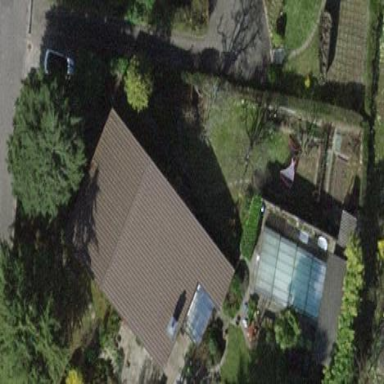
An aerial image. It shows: Detached building with gabled roof.